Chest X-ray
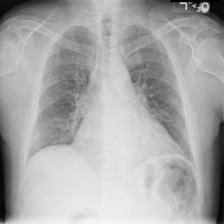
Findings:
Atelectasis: negative
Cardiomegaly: negative
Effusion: negative
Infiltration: negative
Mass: negative
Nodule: negative
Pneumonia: negative
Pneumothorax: negative
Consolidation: negative
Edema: negative
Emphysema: negative
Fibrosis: negative
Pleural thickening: negative
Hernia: negative